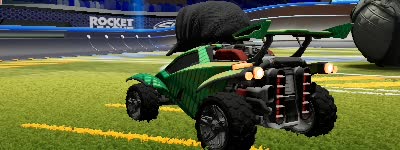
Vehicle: octane